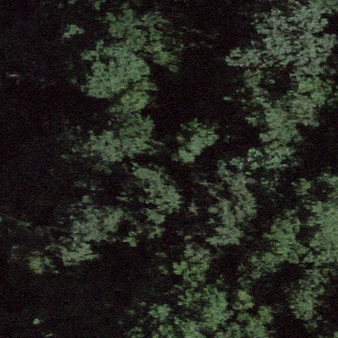
Label: other